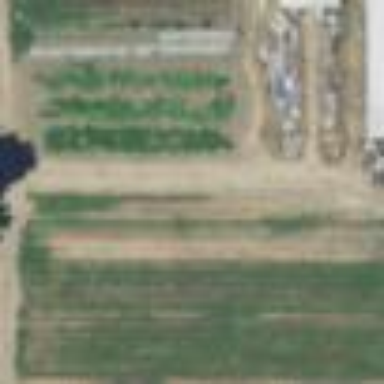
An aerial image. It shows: Farm.